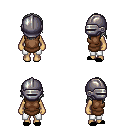
a pixel art fantasy rpg character, female body template, human, tanned skin, brown tunic, white pants, white long hairstyle, metal helm, black slippers, four views (front, back, left, right), 2x2 character sprite sheet, small pixel art, hard edges, no anti-aliasing